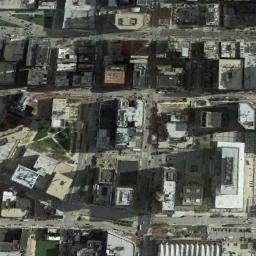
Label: commercial_area